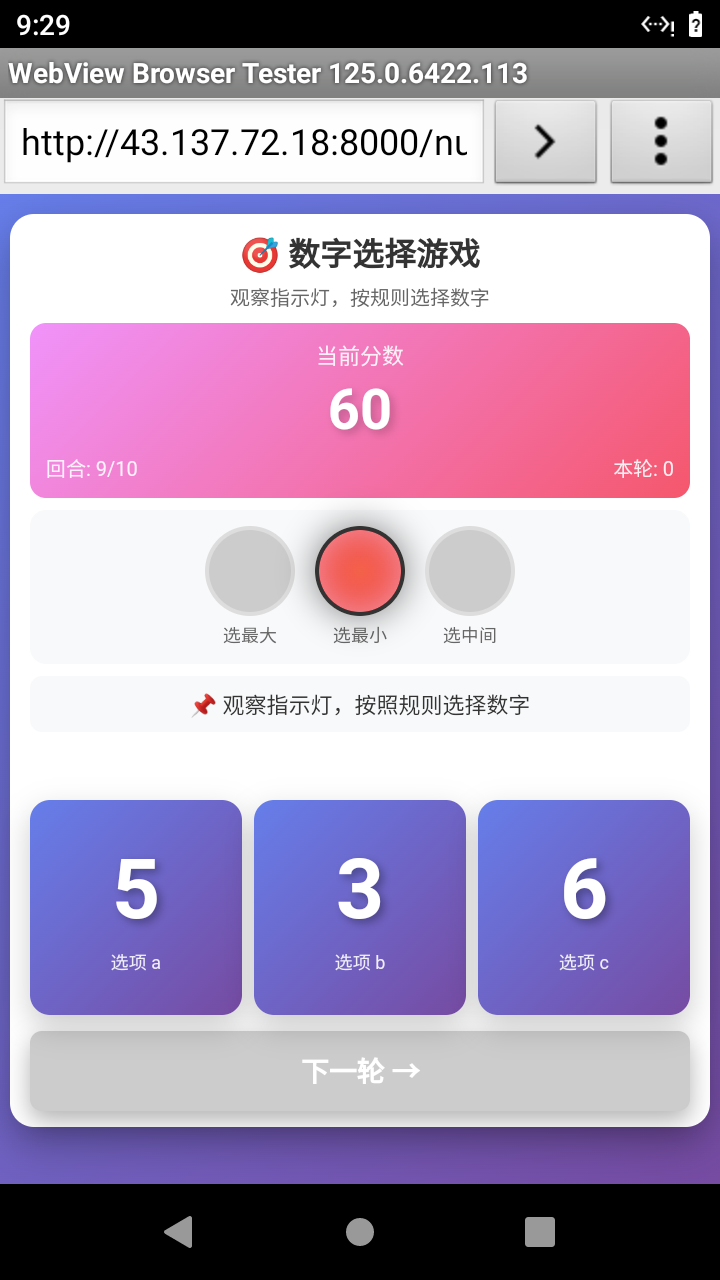

Select the correct number based on the traffic light color.
Answer: 1